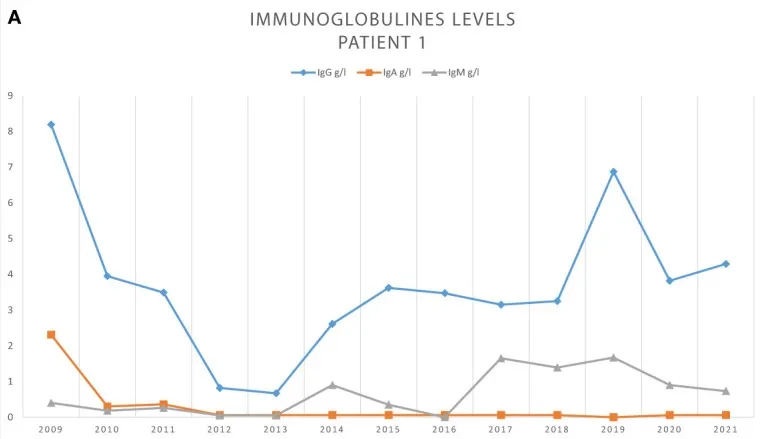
Immunoglobulies levels during folow up for patient 1.
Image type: pathology (immunostaining)